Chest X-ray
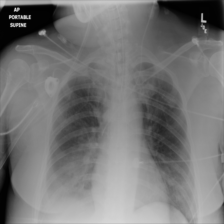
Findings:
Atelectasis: negative
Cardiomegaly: negative
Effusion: negative
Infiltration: negative
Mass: negative
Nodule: negative
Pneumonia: negative
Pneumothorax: negative
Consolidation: negative
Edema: negative
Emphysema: negative
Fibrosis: negative
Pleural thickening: negative
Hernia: negative